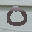
Label: 0